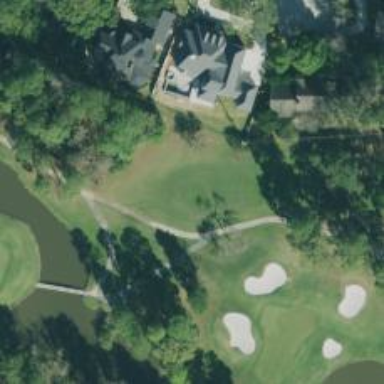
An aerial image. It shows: View of golf hole.